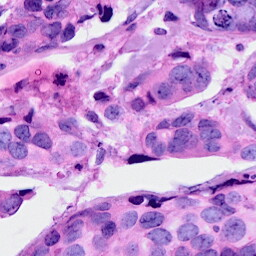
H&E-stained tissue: Breast